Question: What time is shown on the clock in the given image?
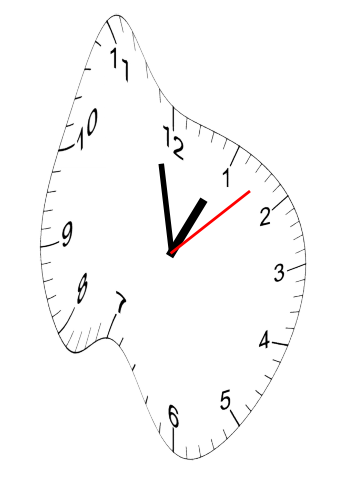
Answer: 12:58:08